Interaction volume radius: 5 \u00c5
Interaction volume height: 35 \u00c5
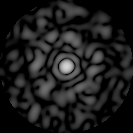
Disorder parameter: 0.8939